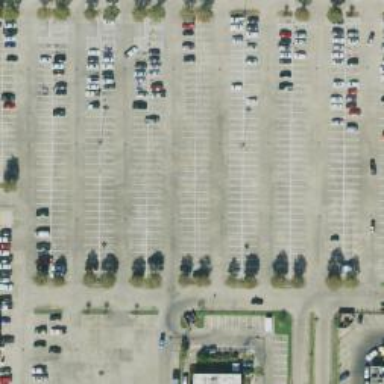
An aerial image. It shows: Parking space.